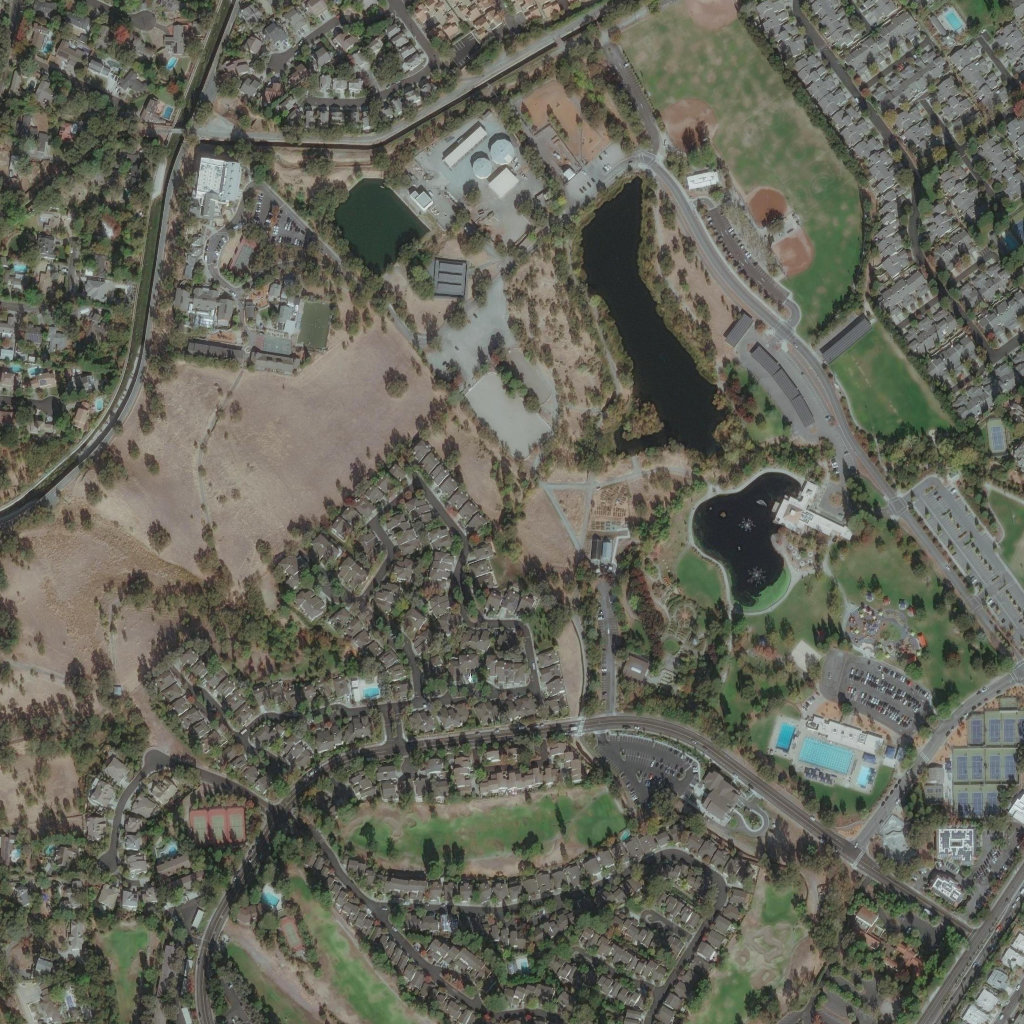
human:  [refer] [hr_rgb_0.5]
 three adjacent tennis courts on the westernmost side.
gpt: <box>[[18, 78, 24, 83, 0]]</box>